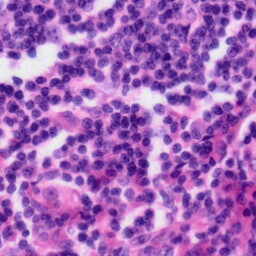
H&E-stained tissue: Tonsil